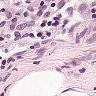
Metastatic tissue present: no